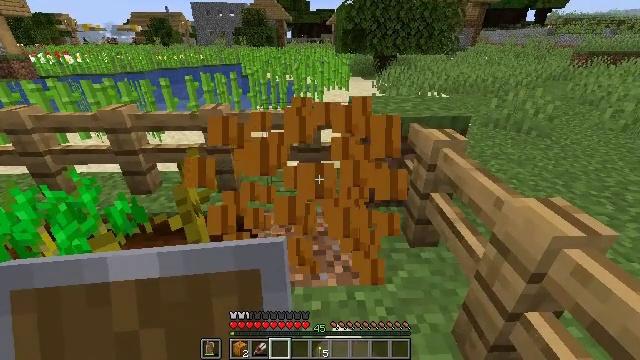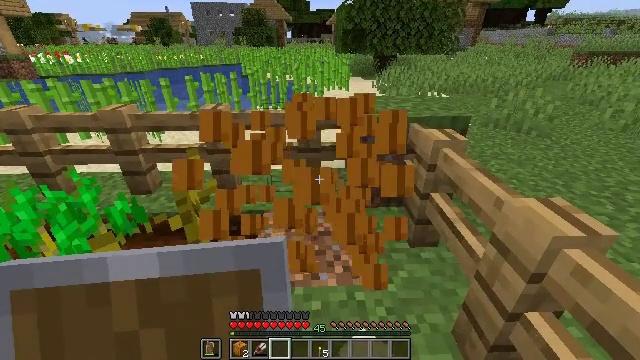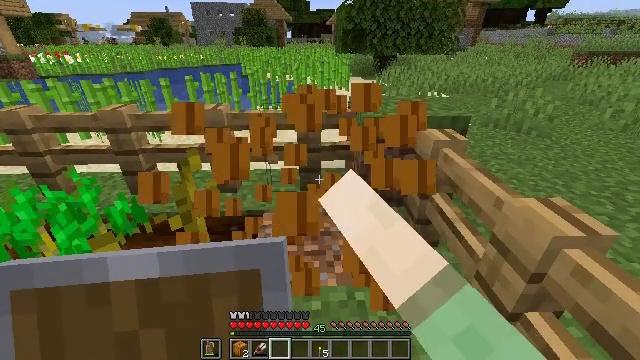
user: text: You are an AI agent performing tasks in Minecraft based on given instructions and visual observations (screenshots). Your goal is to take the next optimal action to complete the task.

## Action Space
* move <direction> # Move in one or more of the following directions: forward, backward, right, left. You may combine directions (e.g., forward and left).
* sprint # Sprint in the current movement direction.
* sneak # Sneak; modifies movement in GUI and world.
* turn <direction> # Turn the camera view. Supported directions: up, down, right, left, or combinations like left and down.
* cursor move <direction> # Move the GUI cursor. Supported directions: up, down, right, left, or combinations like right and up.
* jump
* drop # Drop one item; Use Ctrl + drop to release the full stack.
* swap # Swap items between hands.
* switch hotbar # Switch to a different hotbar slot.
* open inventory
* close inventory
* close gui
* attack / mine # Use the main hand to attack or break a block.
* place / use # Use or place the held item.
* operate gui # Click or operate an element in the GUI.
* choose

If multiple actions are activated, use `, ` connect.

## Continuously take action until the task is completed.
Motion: motion action
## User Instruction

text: Collect the pumpkin by holding left button.
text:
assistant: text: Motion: attack / mine
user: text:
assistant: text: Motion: attack / mine
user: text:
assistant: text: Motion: attack / mine